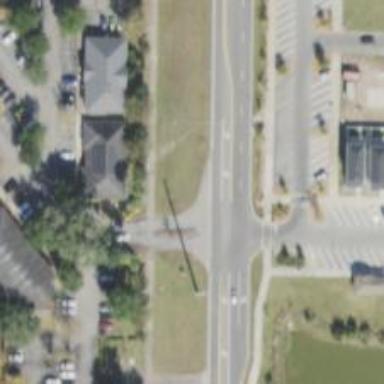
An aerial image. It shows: Unmarked crossing on the road.